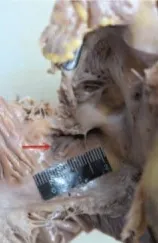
(B) Hemorrhage was present on the leading edge of the coronary sinus from the perspective of right atrium (as the red arrow show).
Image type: medical_photograph (other_medical_photograph)